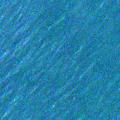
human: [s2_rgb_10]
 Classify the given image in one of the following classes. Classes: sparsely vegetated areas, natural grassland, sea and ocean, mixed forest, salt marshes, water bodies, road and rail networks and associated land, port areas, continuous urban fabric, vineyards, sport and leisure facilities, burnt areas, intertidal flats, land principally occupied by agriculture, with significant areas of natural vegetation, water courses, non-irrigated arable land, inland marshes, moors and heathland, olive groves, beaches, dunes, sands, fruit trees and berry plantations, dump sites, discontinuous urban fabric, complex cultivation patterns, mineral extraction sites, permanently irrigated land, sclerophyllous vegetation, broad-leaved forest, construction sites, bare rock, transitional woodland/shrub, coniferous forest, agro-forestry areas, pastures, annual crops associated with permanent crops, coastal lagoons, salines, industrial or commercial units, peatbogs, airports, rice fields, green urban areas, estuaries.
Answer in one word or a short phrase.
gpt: sea and ocean